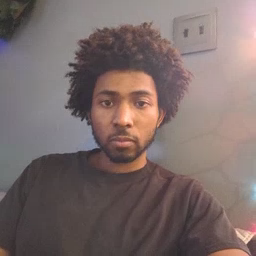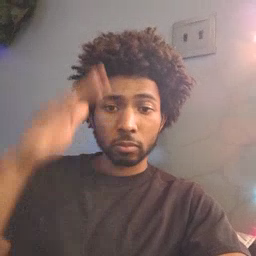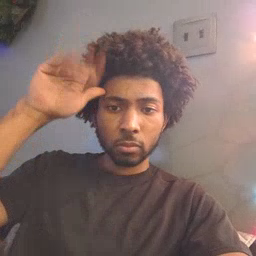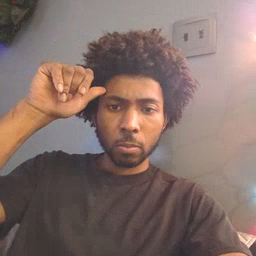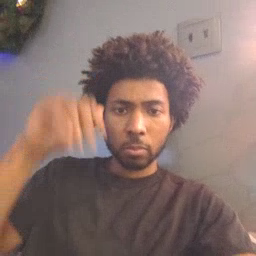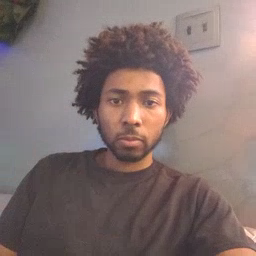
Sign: donkey